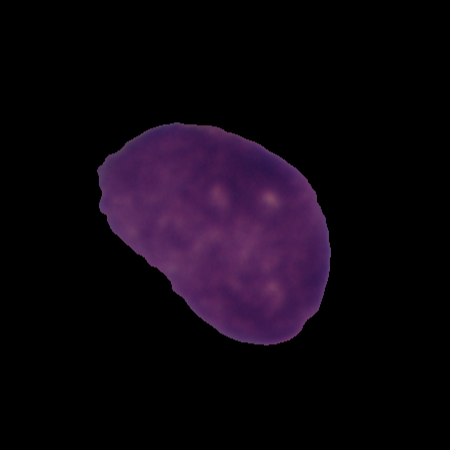
Label: cancer